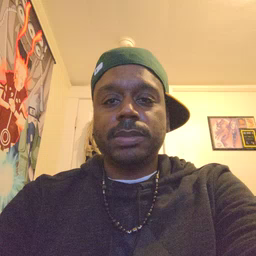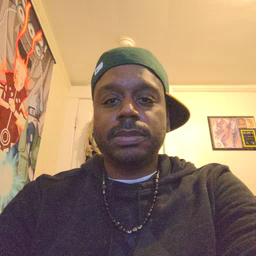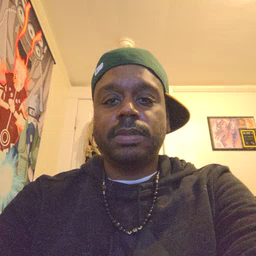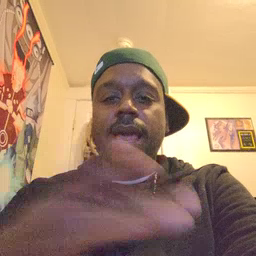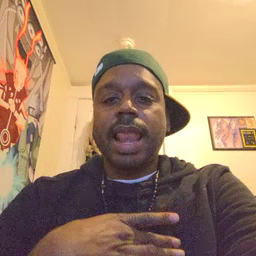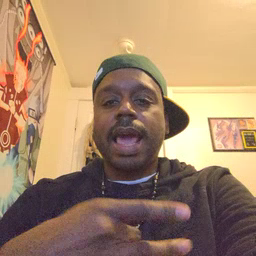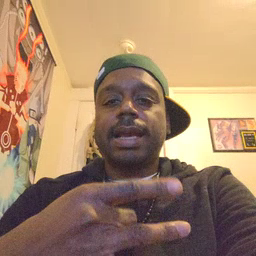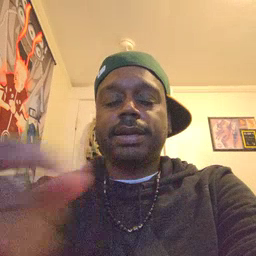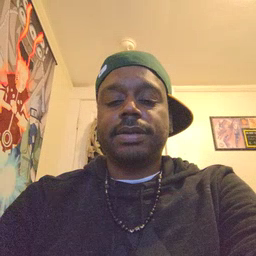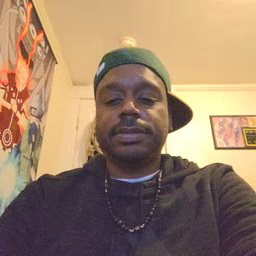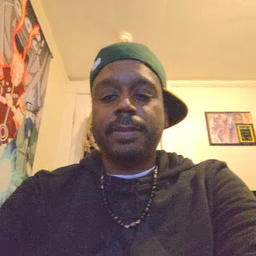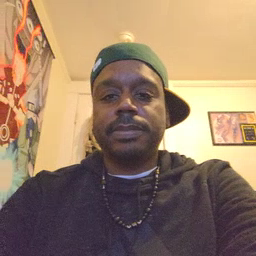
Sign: like